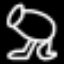
Label: frog